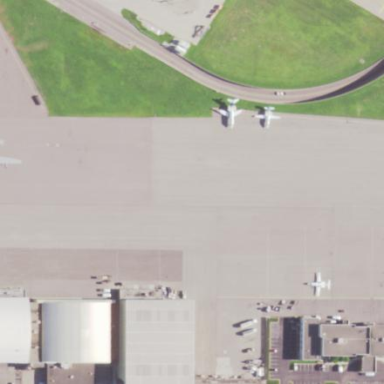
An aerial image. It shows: Apron at the airport.